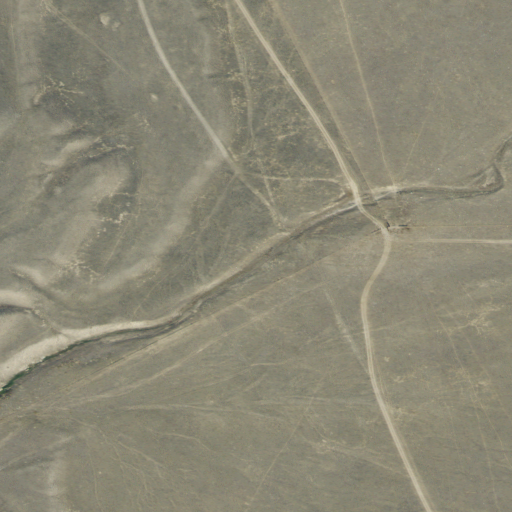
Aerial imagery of valley in Montana named Morgan Gulch containing only grassland